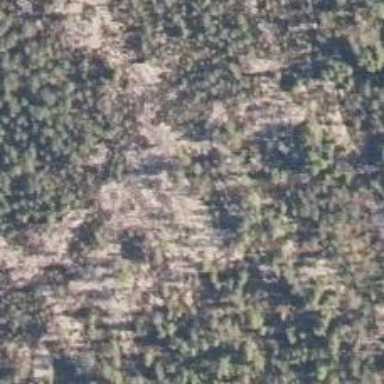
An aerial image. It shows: Landscape of bare rock.